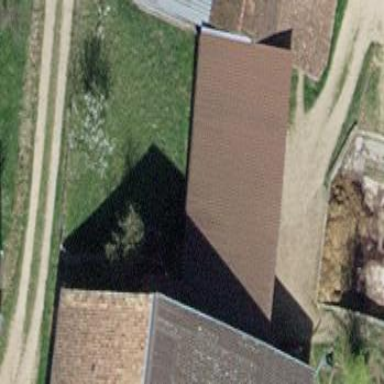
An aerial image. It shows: Rural barn.